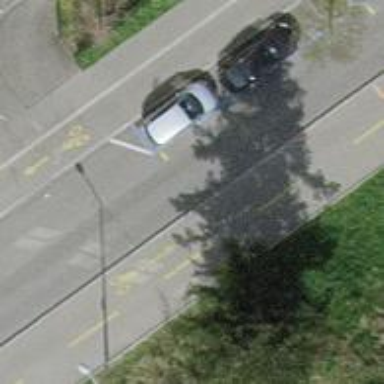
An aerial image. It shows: Asphalt platform for public transport.